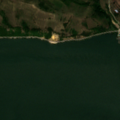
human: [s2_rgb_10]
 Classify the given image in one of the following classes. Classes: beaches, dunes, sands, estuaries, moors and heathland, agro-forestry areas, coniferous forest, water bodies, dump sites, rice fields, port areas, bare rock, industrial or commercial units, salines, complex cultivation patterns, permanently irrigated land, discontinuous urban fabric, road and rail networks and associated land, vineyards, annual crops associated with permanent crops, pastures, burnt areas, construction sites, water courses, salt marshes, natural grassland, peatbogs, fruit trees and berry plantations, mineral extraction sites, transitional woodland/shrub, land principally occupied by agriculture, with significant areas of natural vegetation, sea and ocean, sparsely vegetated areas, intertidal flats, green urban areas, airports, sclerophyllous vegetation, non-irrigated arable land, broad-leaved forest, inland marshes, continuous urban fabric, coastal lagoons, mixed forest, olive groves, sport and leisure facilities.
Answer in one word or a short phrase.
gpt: vineyards, pastures, complex cultivation patterns, water courses